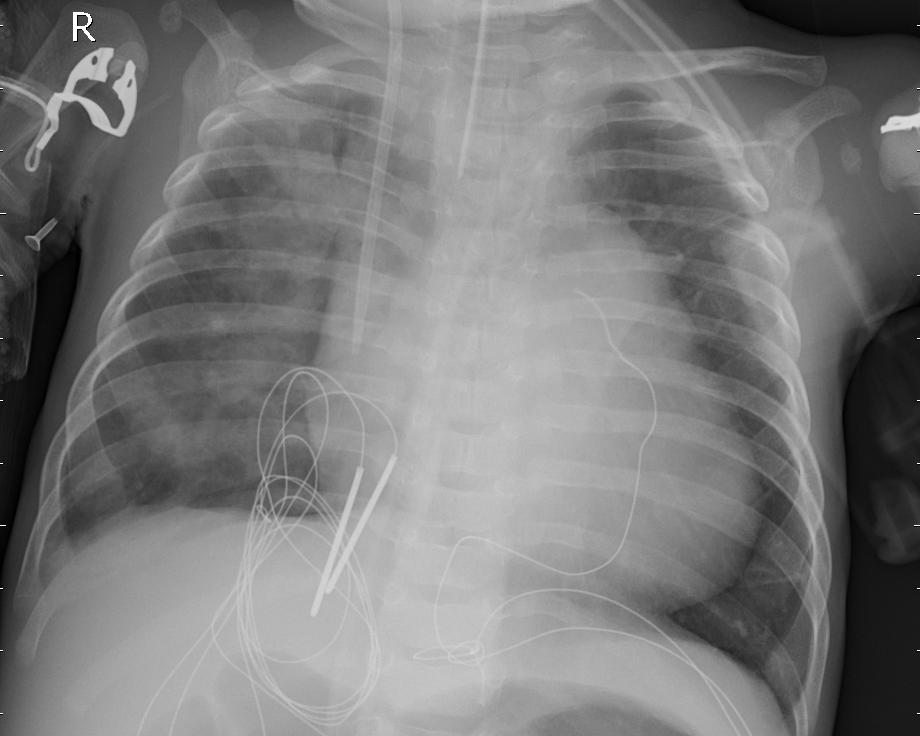
Diagnosis: PNEUMONIA